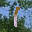
Label: 1